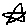
Label: star